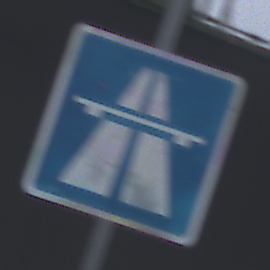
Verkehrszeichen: Autobahn
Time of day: MorningAfternoon
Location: Outdoor (Suburban)
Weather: Overcast
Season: NotSpecified
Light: Natural